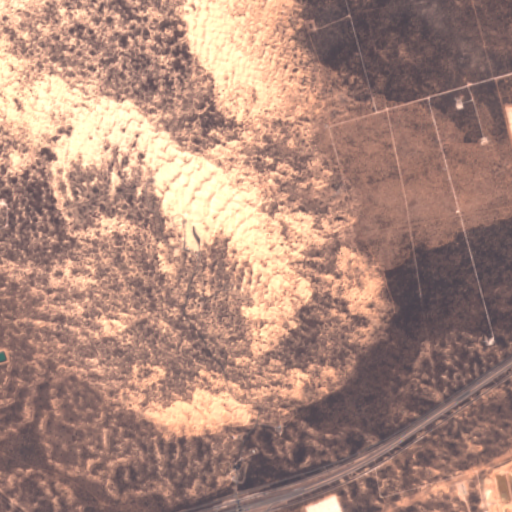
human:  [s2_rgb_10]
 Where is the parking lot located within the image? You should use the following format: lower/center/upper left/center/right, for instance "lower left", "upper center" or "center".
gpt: The parking lot is located in the lower center of the image.
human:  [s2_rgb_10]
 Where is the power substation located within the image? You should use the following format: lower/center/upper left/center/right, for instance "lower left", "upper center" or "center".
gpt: The power substation is located in the lower right of the image.
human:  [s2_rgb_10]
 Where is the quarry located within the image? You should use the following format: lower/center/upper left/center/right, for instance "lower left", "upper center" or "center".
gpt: The quarry is located in the lower right of the image.
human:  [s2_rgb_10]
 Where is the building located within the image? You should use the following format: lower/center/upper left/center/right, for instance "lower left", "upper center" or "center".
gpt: The building is located in the lower center of the image.
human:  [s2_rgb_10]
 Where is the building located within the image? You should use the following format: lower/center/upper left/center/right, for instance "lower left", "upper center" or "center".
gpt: The building is located in the lower center of the image.
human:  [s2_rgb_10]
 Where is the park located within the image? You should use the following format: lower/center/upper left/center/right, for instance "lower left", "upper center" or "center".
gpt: There is no park in the image.